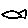
Label: fish